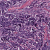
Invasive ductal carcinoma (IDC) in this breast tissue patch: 1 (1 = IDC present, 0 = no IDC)